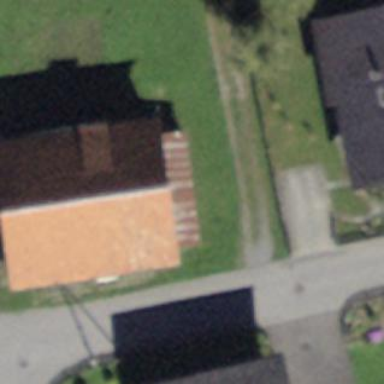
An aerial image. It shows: Barn.